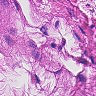
Metastatic tissue present: no